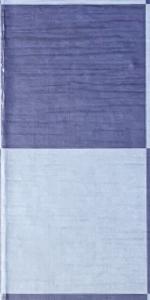
Label: Empty